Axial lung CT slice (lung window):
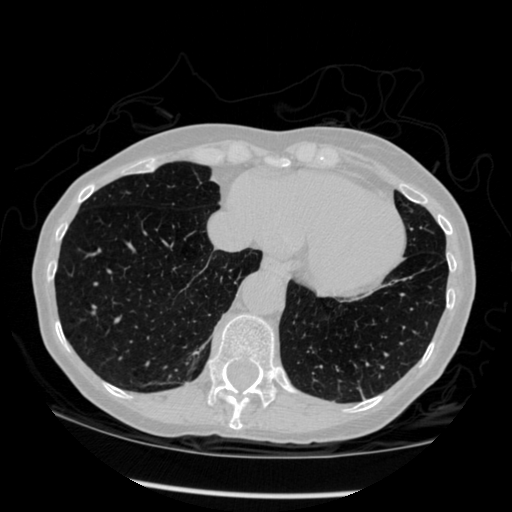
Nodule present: no